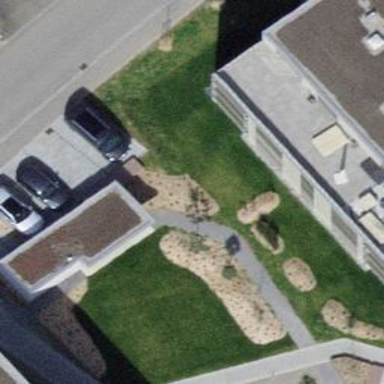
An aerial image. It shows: Path made of paving stones.